You are looking at the envelope spectrum of a bearing's vibration signal. The marked vertical lines are the theoretical fault frequencies for the outer race, inner race, rolling elements, and cage. Classify the bearing condition as one of: normal, inner_race, outer_race, ball.
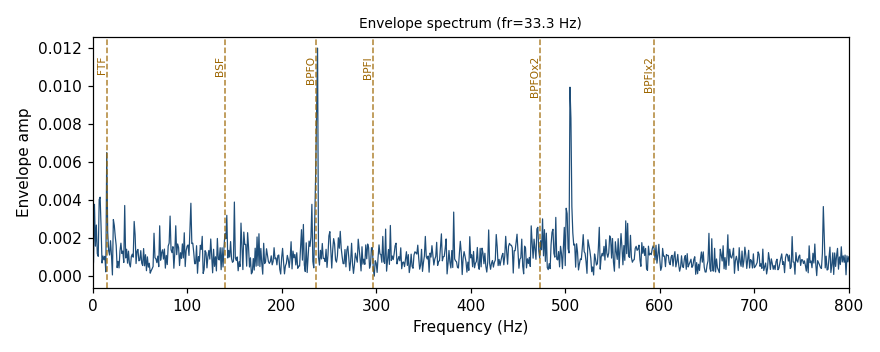
Answer: normal